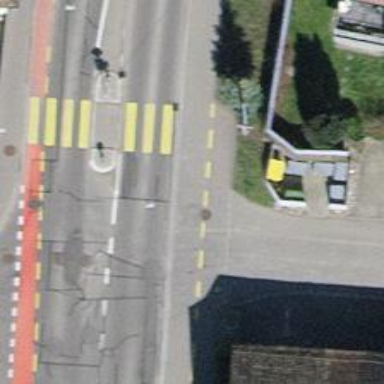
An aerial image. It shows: Asphalt path that serves as sidewalk.